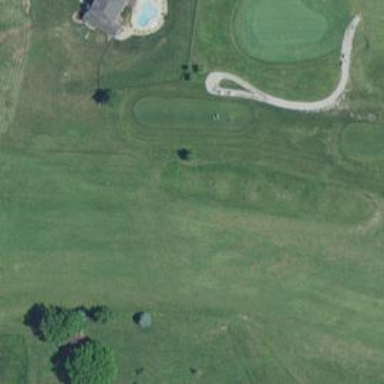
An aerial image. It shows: View of golf hole.